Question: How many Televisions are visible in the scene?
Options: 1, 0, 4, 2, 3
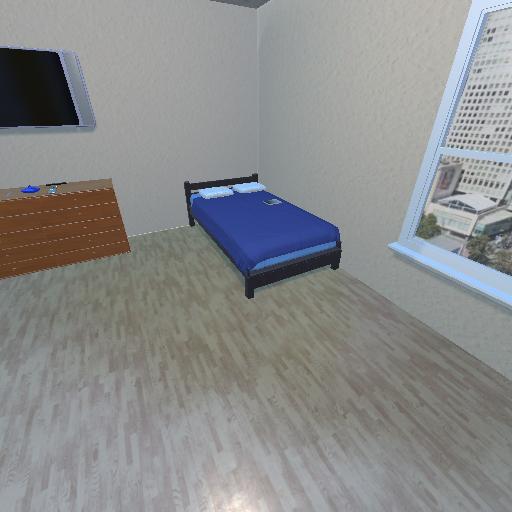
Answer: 1